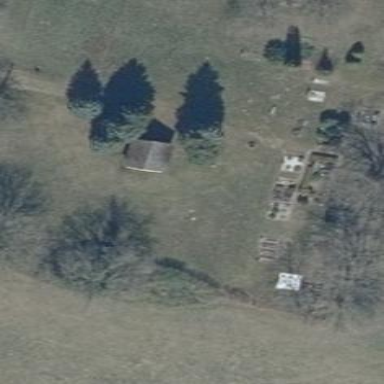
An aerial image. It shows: Cemetery.